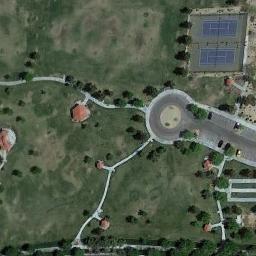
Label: tennis_court